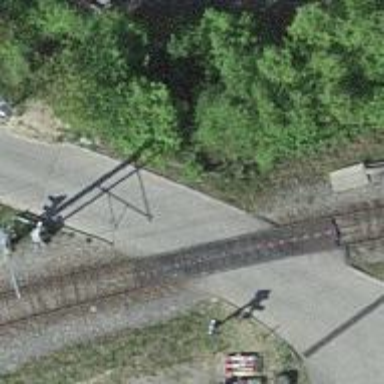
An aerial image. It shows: Level crossing with lights and saltire barrier.